Field crop: tomato
Growth stage: 1
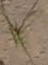
Species: cyperus